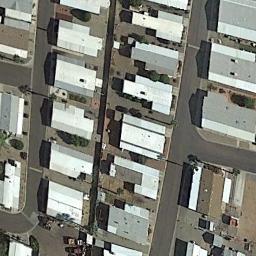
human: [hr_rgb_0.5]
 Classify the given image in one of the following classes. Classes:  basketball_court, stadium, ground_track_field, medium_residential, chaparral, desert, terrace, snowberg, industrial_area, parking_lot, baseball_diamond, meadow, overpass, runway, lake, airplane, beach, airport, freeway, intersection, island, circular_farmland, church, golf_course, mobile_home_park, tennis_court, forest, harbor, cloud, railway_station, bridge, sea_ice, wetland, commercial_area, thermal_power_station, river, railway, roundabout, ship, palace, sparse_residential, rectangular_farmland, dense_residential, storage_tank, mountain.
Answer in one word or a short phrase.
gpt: mobile_home_park